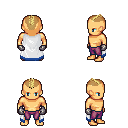
a pixel art fantasy rpg character, male body template, human, tanned skin, white trimmed cape, magenta pants, blonde short mohawk hairstyle, metal gloves, four views (front, back, left, right), 2x2 character sprite sheet, small pixel art, hard edges, no anti-aliasing